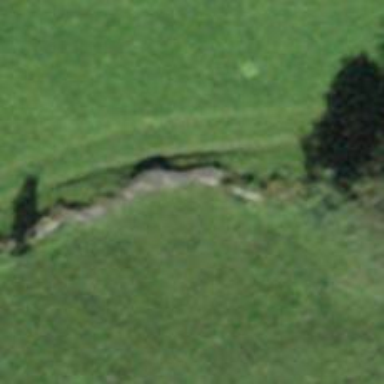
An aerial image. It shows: Dry stone wall barrier.